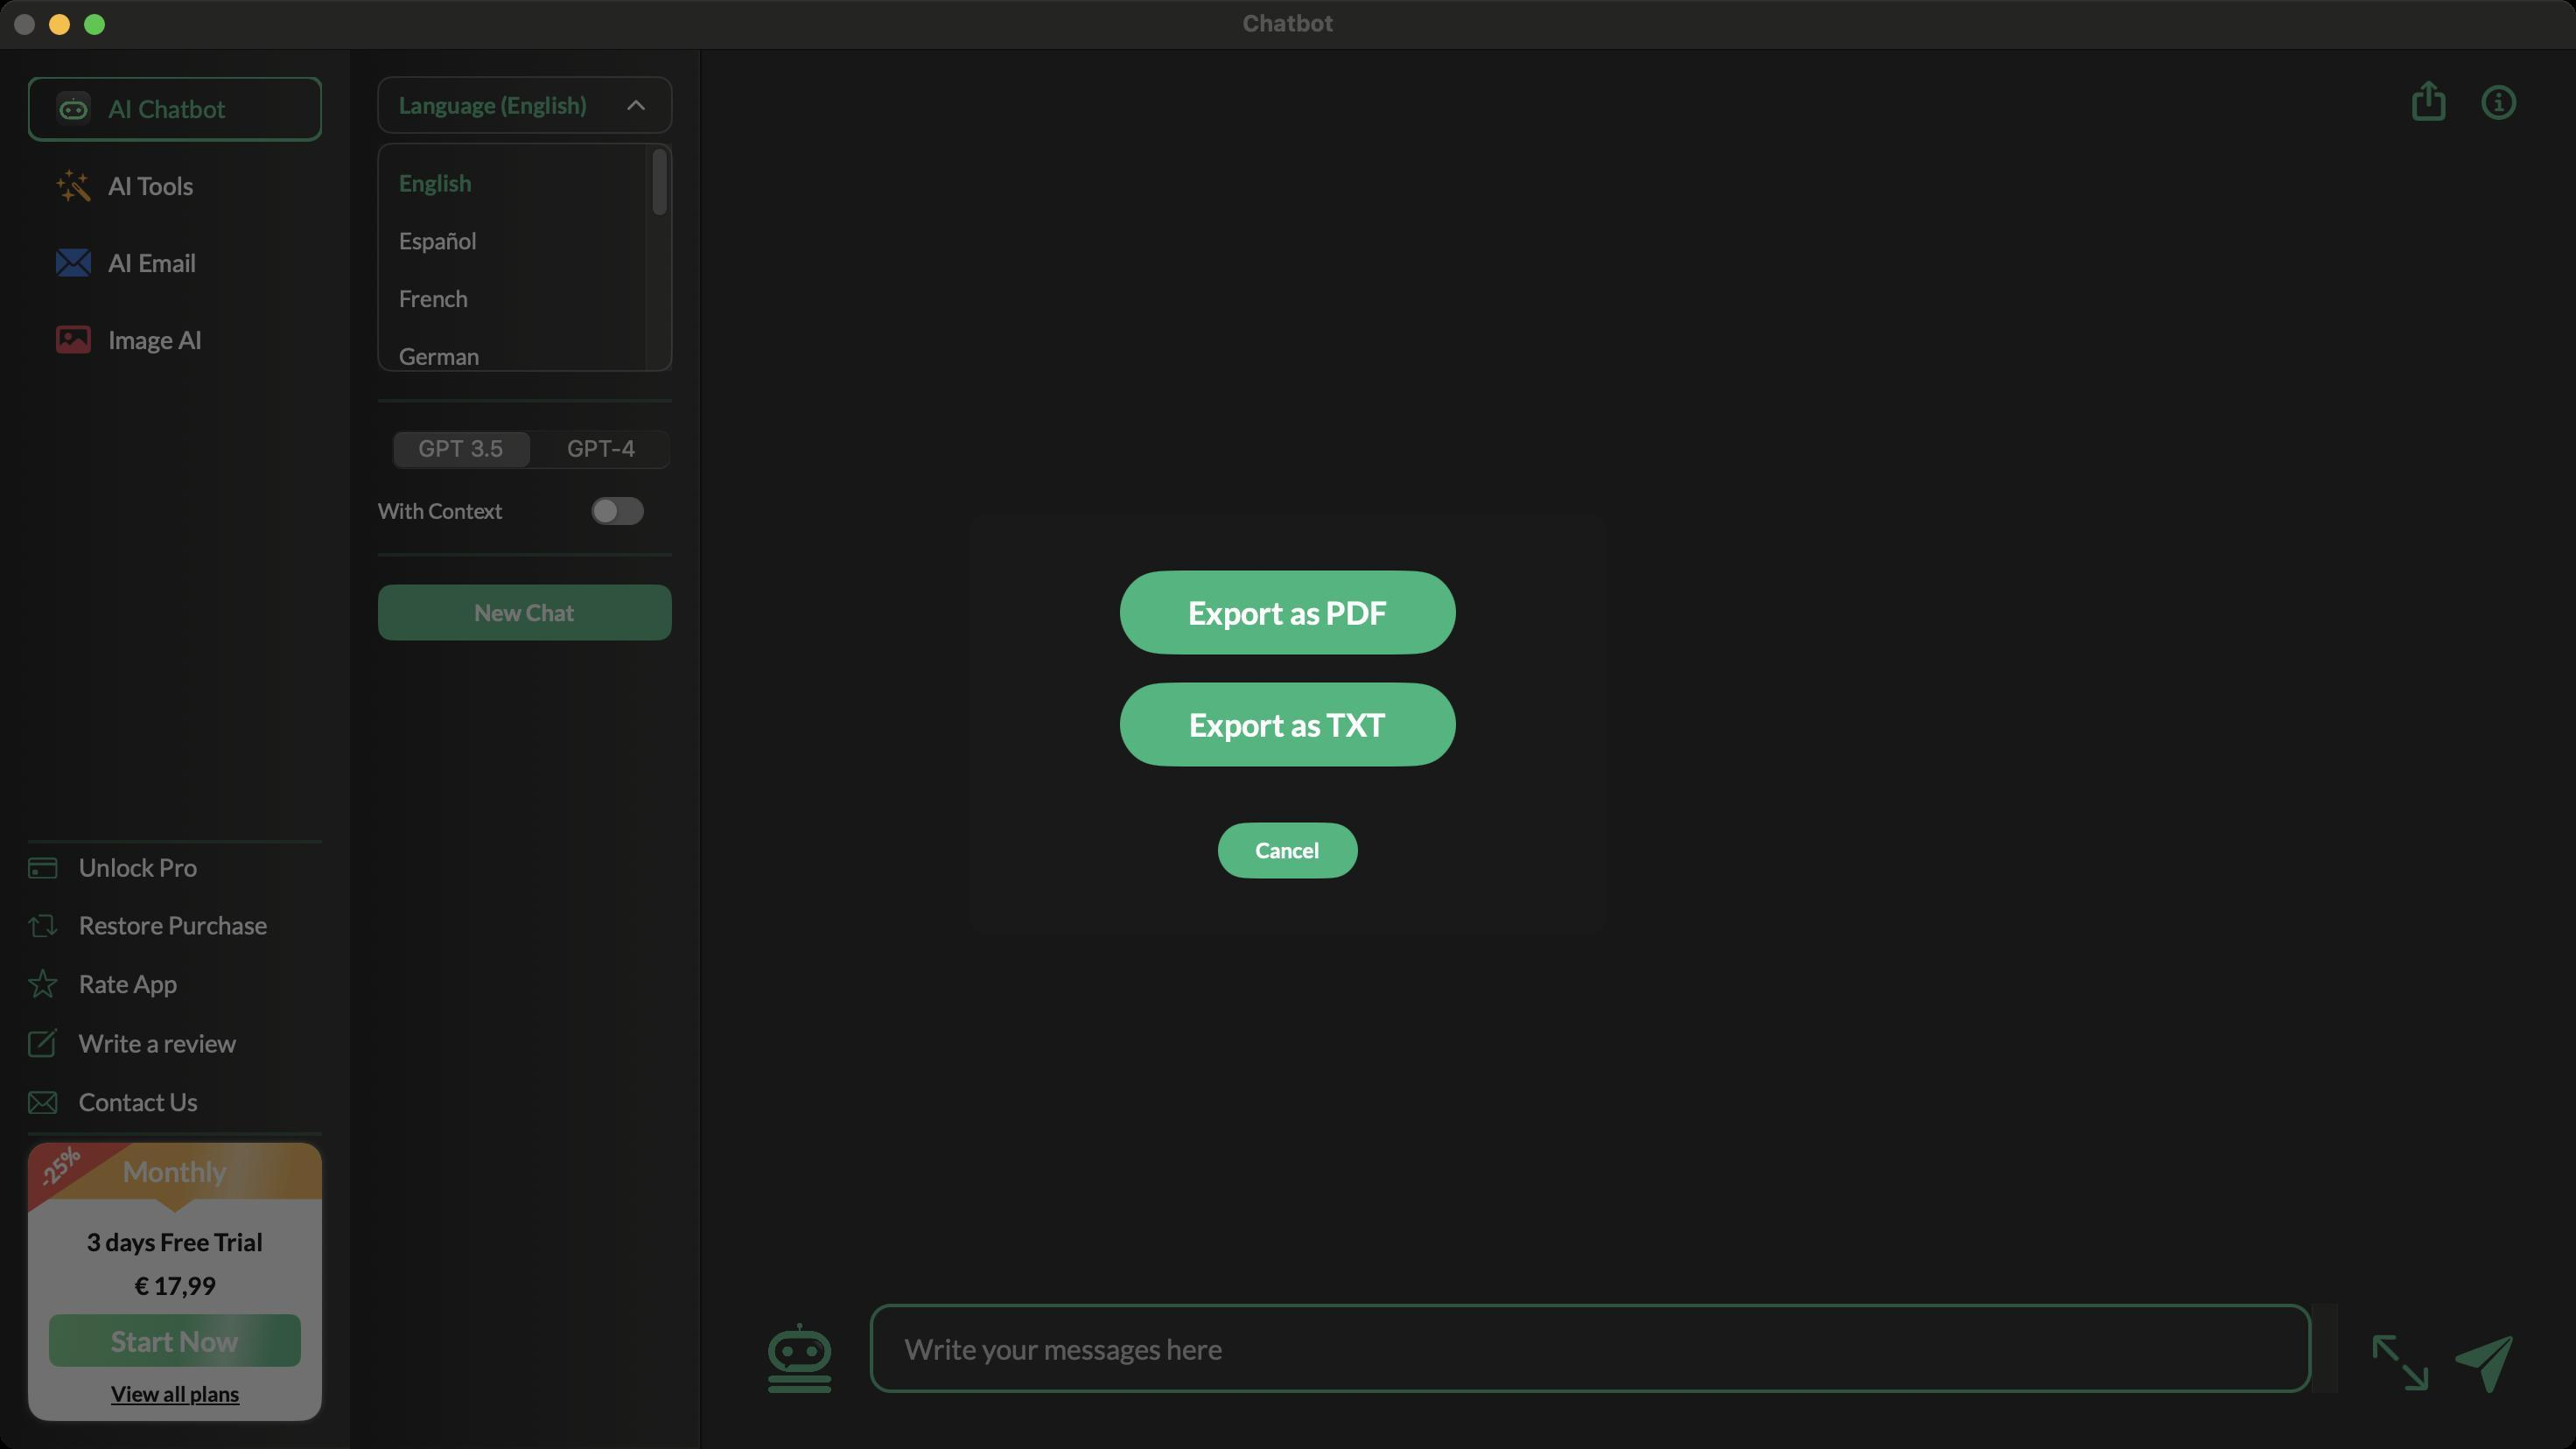
Accessibility tree:
{"name": "Chatbot", "role": "AXWindow", "description": null, "role_description": "standard window", "value": null, "position": "174.00;74.00", "size": "1472;828", "children": [{"name": null, "role": "AXSplitGroup", "description": null, "role_description": "split group", "value": null, "position": "0.00;28.00", "size": "1472;800", "children": [{"name": null, "role": "AXScrollArea", "description": null, "role_description": "scroll area", "value": null, "position": "0.00;28.00", "size": "400;800", "children": [{"name": null, "role": "AXTable", "description": null, "role_description": "table", "value": null, "position": "1.00;29.00", "size": "398;798", "children": [{"name": null, "role": "AXColumn", "description": null, "role_description": "column", "value": null, "position": "1.00;29.00", "size": "398;798", "children": []}]}]}, {"name": null, "role": "AXGroup", "description": null, "role_description": "group", "value": null, "position": "0.00;28.00", "size": "400;800", "children": [{"name": null, "role": "AXScrollArea", "description": null, "role_description": "scroll area", "value": null, "position": "16.00;44.00", "size": "168;428", "children": [{"name": null, "role": "AXImage", "description": "appiconsmall", "role_description": "image", "value": null, "position": "32.00;52.00", "size": "20;20", "children": []}, {"name": null, "role": "AXStaticText", "description": null, "role_description": "text", "value": "AI Chatbot", "position": "62.00;53.50", "size": "67;17", "children": []}, {"name": null, "role": "AXImage", "description": "aitools", "role_description": "image", "value": null, "position": "32.00;96.50", "size": "20;19", "children": []}, {"name": null, "role": "AXStaticText", "description": null, "role_description": "text", "value": "AI Tools", "position": "62.00;97.50", "size": "49;17", "children": []}, {"name": null, "role": "AXImage", "description": "aiemail", "role_description": "image", "value": null, "position": "32.00;142.00", "size": "20;16", "children": []}, {"name": null, "role": "AXStaticText", "description": null, "role_description": "text", "value": "AI Email", "position": "62.00;141.50", "size": "50;17", "children": []}, {"name": null, "role": "AXImage", "description": "imageai", "role_description": "image", "value": null, "position": "32.00;186.00", "size": "20;16", "children": []}, {"name": null, "role": "AXStaticText", "description": null, "role_description": "text", "value": "Image AI", "position": "62.00;185.50", "size": "54;17", "children": []}]}, {"name": null, "role": "AXStaticText", "description": null, "role_description": "text", "value": "Language (English)", "position": "228.00;52.00", "size": "108;16", "children": []}, {"name": null, "role": "AXImage", "description": "arrow_down", "role_description": "image", "value": null, "position": "355.00;51.50", "size": "17;17", "children": []}, {"name": null, "role": "AXScrollArea", "description": null, "role_description": "scroll area", "value": null, "position": "216.00;82.00", "size": "168;130", "children": [{"name": null, "role": "AXStaticText", "description": null, "role_description": "text", "value": "English", "position": "228.00;94.00", "size": "129;21", "children": []}, {"name": null, "role": "AXStaticText", "description": null, "role_description": "text", "value": "Español", "position": "228.00;127.00", "size": "129;21", "children": []}, {"name": null, "role": "AXStaticText", "description": null, "role_description": "text", "value": "French", "position": "228.00;160.00", "size": "129;21", "children": []}, {"name": null, "role": "AXStaticText", "description": null, "role_description": "text", "value": "German", "position": "228.00;193.00", "size": "129;21", "children": []}, {"name": null, "role": "AXStaticText", "description": null, "role_description": "text", "value": "Danish", "position": "228.00;226.00", "size": "129;21", "children": []}, {"name": null, "role": "AXStaticText", "description": null, "role_description": "text", "value": "Dutch", "position": "228.00;259.00", "size": "129;21", "children": []}, {"name": null, "role": "AXStaticText", "description": null, "role_description": "text", "value": "Italian", "position": "228.00;292.00", "size": "129;21", "children": []}, {"name": null, "role": "AXStaticText", "description": null, "role_description": "text", "value": "Chinese", "position": "228.00;325.00", "size": "129;21", "children": []}, {"name": null, "role": "AXStaticText", "description": null, "role_description": "text", "value": "Arabic", "position": "228.00;358.00", "size": "129;21", "children": []}, {"name": null, "role": "AXStaticText", "description": null, "role_description": "text", "value": "Swedish", "position": "228.00;391.00", "size": "129;21", "children": []}, {"name": null, "role": "AXStaticText", "description": null, "role_description": "text", "value": "Japanese", "position": "228.00;424.00", "size": "129;21", "children": []}, {"name": null, "role": "AXStaticText", "description": null, "role_description": "text", "value": "Korean", "position": "228.00;457.00", "size": "129;21", "children": []}, {"name": null, "role": "AXScrollBar", "description": null, "role_description": "scroll bar", "value": 0.0, "position": "369.00;82.00", "size": "15;130", "children": [{"name": null, "role": "AXValueIndicator", "description": null, "role_description": "value indicator", "value": 0.0, "position": "369.00;84.00", "size": "15;40", "children": []}, {"name": null, "role": "AXButton", "description": null, "role_description": "increment arrow button", "value": null, "position": "369.00;82.00", "size": "0;0", "children": []}, {"name": null, "role": "AXButton", "description": null, "role_description": "decrement arrow button", "value": null, "position": "369.00;82.00", "size": "0;0", "children": []}, {"name": null, "role": "AXButton", "description": null, "role_description": "increment page button", "value": null, "position": "369.00;124.50", "size": "15;88", "children": []}, {"name": null, "role": "AXButton", "description": null, "role_description": "decrement page button", "value": null, "position": "369.00;82.00", "size": "15;2", "children": []}]}]}, {"name": null, "role": "AXRadioGroup", "description": null, "role_description": "radio group", "value": "{\n    \"name\": null,\n    \"role\": \"AXRadioButton\",\n    \"description\": \"GPT 3.5\",\n    \"role_description\": \"radio button\",\n    \"value\": 1,\n    \"position\": \"222.00;245.00\",\n    \"size\": \"82;24\",\n    \"children\": []\n}", "position": "224.00;246.00", "size": "160;22", "children": [{"name": null, "role": "AXRadioButton", "description": "GPT 3.5", "role_description": "radio button", "value": 1, "position": "222.00;245.00", "size": "82;24", "children": []}, {"name": null, "role": "AXRadioButton", "description": "GPT-4", "role_description": "radio button", "value": 0, "position": "304.00;245.00", "size": "81;24", "children": []}]}, {"name": null, "role": "AXStaticText", "description": null, "role_description": "text", "value": "With Context", "position": "216.00;284.50", "size": "72;15", "children": []}, {"name": null, "role": "AXCheckBox", "description": "", "role_description": "toggle button", "value": 0, "position": "338.00;284.00", "size": "30;16", "children": []}, {"name": null, "role": "AXStaticText", "description": null, "role_description": "text", "value": "New Chat", "position": "271.00;342.00", "size": "58;16", "children": []}, {"name": null, "role": "AXImage", "description": "unlock", "role_description": "image", "value": null, "position": "16.00;489.50", "size": "17;12", "children": []}, {"name": null, "role": "AXStaticText", "description": null, "role_description": "text", "value": "Unlock Pro", "position": "45.00;487.16", "size": "68;17", "children": []}, {"name": null, "role": "AXImage", "description": "restore", "role_description": "image", "value": null, "position": "16.00;522.00", "size": "17;14", "children": []}, {"name": null, "role": "AXStaticText", "description": null, "role_description": "text", "value": "Restore Purchase", "position": "45.00;520.16", "size": "108;17", "children": []}, {"name": null, "role": "AXImage", "description": "star", "role_description": "image", "value": null, "position": "16.00;553.00", "size": "17;18", "children": []}, {"name": null, "role": "AXStaticText", "description": null, "role_description": "text", "value": "Rate App", "position": "45.00;553.49", "size": "56;17", "children": []}, {"name": null, "role": "AXImage", "description": "write review", "role_description": "image", "value": null, "position": "16.00;587.00", "size": "17;18", "children": []}, {"name": null, "role": "AXStaticText", "description": null, "role_description": "text", "value": "Write a review", "position": "45.00;587.50", "size": "90;17", "children": []}, {"name": null, "role": "AXImage", "description": "mail envelope", "role_description": "image", "value": null, "position": "16.00;623.00", "size": "17;14", "children": []}, {"name": null, "role": "AXStaticText", "description": null, "role_description": "text", "value": "Contact Us", "position": "45.00;621.18", "size": "68;17", "children": []}, {"name": null, "role": "AXStaticText", "description": null, "role_description": "text", "value": "-25%", "position": "18.80;651.80", "size": "30;30", "children": []}, {"name": null, "role": "AXStaticText", "description": null, "role_description": "text", "value": "Monthly", "position": "70.00;659.50", "size": "60;19", "children": []}, {"name": null, "role": "AXStaticText", "description": null, "role_description": "text", "value": "3 days Free Trial", "position": "49.50;701.00", "size": "101;17", "children": []}, {"name": null, "role": "AXStaticText", "description": null, "role_description": "text", "value": "€ 17,99", "position": "76.75;726.00", "size": "46;17", "children": []}, {"name": null, "role": "AXStaticText", "description": null, "role_description": "text", "value": "Start Now", "position": "63.50;756.50", "size": "73;19", "children": []}, {"name": null, "role": "AXStaticText", "description": null, "role_description": "text", "value": "View all plans", "position": "63.25;789.00", "size": "74;15", "children": []}, {"name": null, "role": "AXScrollArea", "description": null, "role_description": "scroll area", "value": null, "position": "300.00;382.00", "size": "0;430", "children": []}]}, {"name": null, "role": "AXSplitter", "description": null, "role_description": "splitter", "value": 400.0, "position": "400.00;28.00", "size": "1;800", "children": []}, {"name": null, "role": "AXGroup", "description": null, "role_description": "group", "value": null, "position": "401.00;88.00", "size": "1071;608", "children": [{"name": null, "role": "AXScrollArea", "description": null, "role_description": "scroll area", "value": null, "position": "401.00;88.00", "size": "1071;608", "children": [{"name": null, "role": "AXTable", "description": null, "role_description": "list", "value": null, "position": "401.00;88.00", "size": "1071;608", "children": [{"name": null, "role": "AXColumn", "description": null, "role_description": "column", "value": null, "position": "411.00;88.00", "size": "1051;608", "children": []}]}]}]}, {"name": null, "role": "AXScrollArea", "description": null, "role_description": "scroll area", "value": null, "position": "497.00;745.00", "size": "839;51", "children": [{"name": null, "role": "AXTextArea", "description": null, "role_description": "text entry area", "value": "", "position": "497.00;745.00", "size": "824;51", "children": []}, {"name": null, "role": "AXScrollBar", "description": null, "role_description": "scroll bar", "value": 0.0, "position": "1321.00;745.00", "size": "15;51", "children": []}]}, {"name": "", "role": "AXButton", "description": "send", "role_description": "button", "value": null, "position": "1400.00;757.50", "size": "40;44", "children": []}, {"name": "", "role": "AXButton", "description": "get info", "role_description": "button", "value": null, "position": "1416.00;41.50", "size": "24;32", "children": []}, {"name": "", "role": "AXButton", "description": "share", "role_description": "button", "value": null, "position": "1376.00;39.00", "size": "24;36", "children": []}, {"name": "", "role": "AXButton", "description": null, "role_description": "button", "value": null, "position": "433.00;756.00", "size": "48;40", "children": []}, {"name": "", "role": "AXButton", "description": "enter full screen", "role_description": "button", "value": null, "position": "1352.00;757.00", "size": "40;44", "children": []}]}, {"name": null, "role": "AXButton", "description": null, "role_description": "close button", "value": null, "position": "7.00;6.00", "size": "14;16", "children": []}, {"name": null, "role": "AXButton", "description": null, "role_description": "zoom button", "value": null, "position": "47.00;6.00", "size": "14;16", "children": [{"name": null, "role": "AXGroup", "description": null, "role_description": "group", "value": null, "position": "47.00;6.00", "size": "14;16", "children": [{"name": null, "role": "AXGroup", "description": null, "role_description": "group", "value": null, "position": "47.00;6.00", "size": "14;16", "children": []}]}]}, {"name": null, "role": "AXButton", "description": null, "role_description": "minimize button", "value": null, "position": "27.00;6.00", "size": "14;16", "children": []}, {"name": null, "role": "AXStaticText", "description": null, "role_description": "text", "value": "Chatbot", "position": "708.00;5.00", "size": "57;16", "children": []}, {"name": null, "role": "AXSheet", "description": null, "role_description": "sheet", "value": null, "position": "554.00;294.00", "size": "364;240", "children": [{"name": null, "role": "AXGroup", "description": null, "role_description": "group", "value": null, "position": "554.00;294.00", "size": "364;240", "children": [{"name": null, "role": "AXStaticText", "description": null, "role_description": "text", "value": "Export as PDF", "position": "679.00;339.00", "size": "114;22", "children": []}, {"name": null, "role": "AXStaticText", "description": null, "role_description": "text", "value": "Export as TXT", "position": "679.50;403.00", "size": "113;22", "children": []}, {"name": null, "role": "AXStaticText", "description": null, "role_description": "text", "value": "Cancel", "position": "717.50;478.50", "size": "37;15", "children": []}]}]}]}